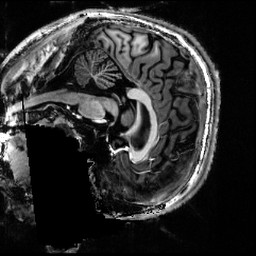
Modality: T1w
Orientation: sagittal
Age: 23
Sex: male